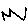
Label: zigzag